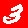
Digit: 3